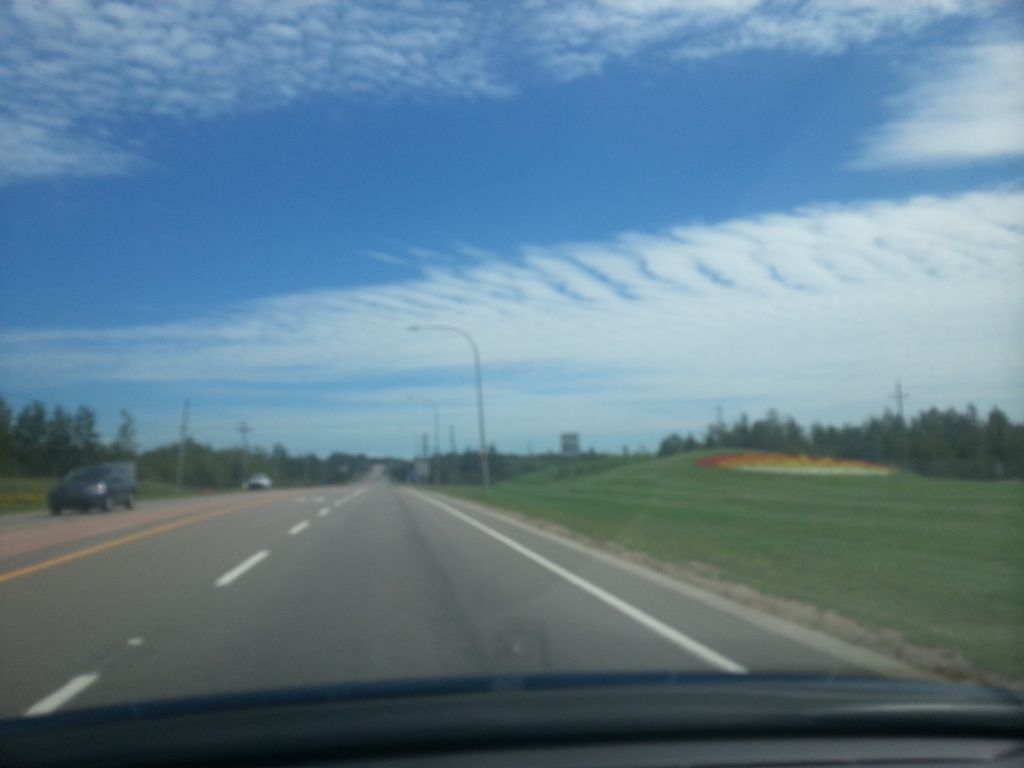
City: charlottetown